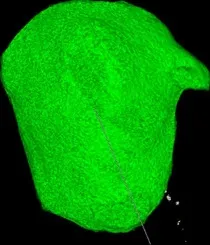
Left atrial (green) intrathoracic 3D dimensions.
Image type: radiology (ct)